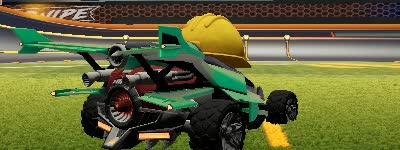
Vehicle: aftershock